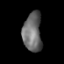
Tissue: prostate
Cell type: T cells
Senescence score: 0.2972
Nuclear area (px): 712
Mean DAPI intensity: 108.004